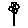
Label: flower